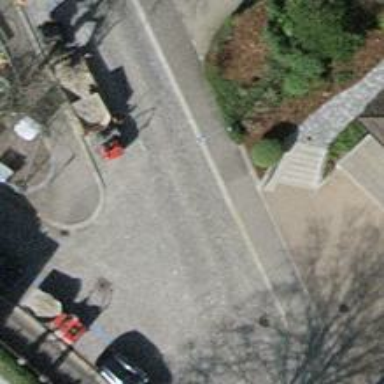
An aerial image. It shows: Residential road with sett surface. There are separate sidewalks on both sides and opposite cycleway.